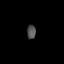
Tissue: prostate
Cell type: T cells
Senescence score: 0.2094
Nuclear area (px): 122
Mean DAPI intensity: 79.172